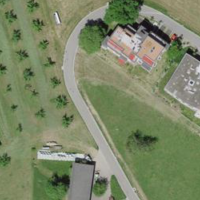
EUNIS habitat code: 24
Species observed at this site:
Corvus corone
Sylvia borin
Asio flammeus
Aegithalos caudatus
Jynx torquilla
Sylvia atricapilla
Spinus spinus
Poecile palustris
Pernis apivorus
Hippolais icterina
Larus michahellis
Cygnus olor
Erithacus rubecula
Cuculus canorus
Dryocopus martius
Phoenicurus ochruros
Certhia familiaris
Phoenicurus phoenicurus
Corvus corax
Periparus ater
Tringa ochropus
Cyanistes caeruleus
Riparia riparia
Lophophanes cristatus
Sturnus vulgaris
Chloris chloris
Pyrrhula pyrrhula
Troglodytes troglodytes
Corvus frugilegus
Hydroprogne caspia
Passer domesticus
Pandion haliaetus
Passer montanus
Turdus merula
Circus aeruginosus
Tachymarptis melba
Hirundo rustica
Milvus migrans
Milvus milvus
Mergus merganser
Turdus pilaris
Regulus regulus
Oriolus oriolus
Calidris pugnax
Coccothraustes coccothraustes
Phylloscopus trochilus
Motacilla alba
Delichon urbicum
Certhia brachydactyla
Tyto alba
Anthus trivialis
Oenanthe oenanthe
Turdus philomelos
Pastor roseus
Falco subbuteo
Emberiza citrinella
Anthus spinoletta
Dendrocopos major
Prunella modularis
Turdus viscivorus
Falco peregrinus
Buteo buteo
Anthus pratensis
Gallinago gallinago
Turdus iliacus
Strix aluco
Muscicapa striata
Chroicocephalus ridibundus
Phylloscopus collybita
Alauda arvensis
Dendrocoptes medius
Coturnix coturnix
Pica pica
Sitta europaea
Garrulus glandarius
Columba livia
Falco tinnunculus
Picus viridis
Ficedula hypoleuca
Grus grus
Motacilla cinerea
Anas platyrhynchos
Linaria cannabina
Accipiter gentilis
Streptopelia decaocto
Ciconia ciconia
Fringilla coelebs
Regulus ignicapilla
Lanius collurio
Coloeus monedula
Carduelis carduelis
Nycticorax nycticorax
Columba palumbus
Phalacrocorax carbo
Fringilla montifringilla
Dryobates minor
Lullula arborea
Parus major
Columba oenas
Anser anser
Falco columbarius
Accipiter nisus